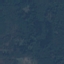
Label: Forest